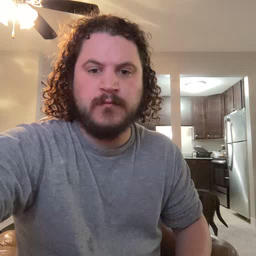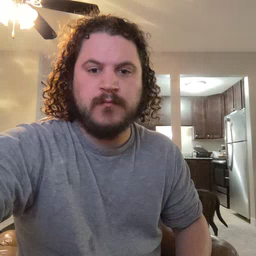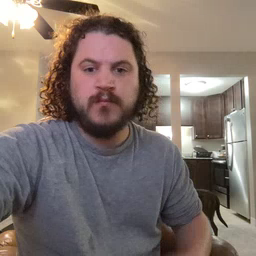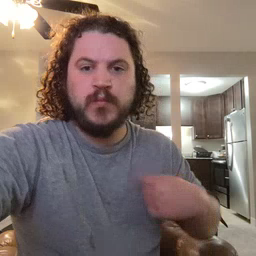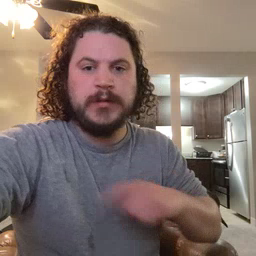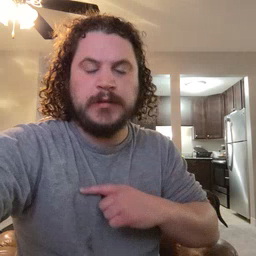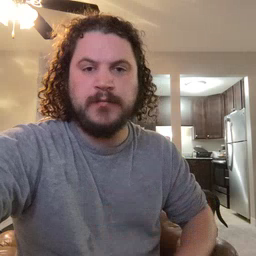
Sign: weus